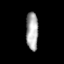
Tissue: prostate
Cell type: T cells
Senescence score: 0.7222
Nuclear area (px): 456
Mean DAPI intensity: 167.031